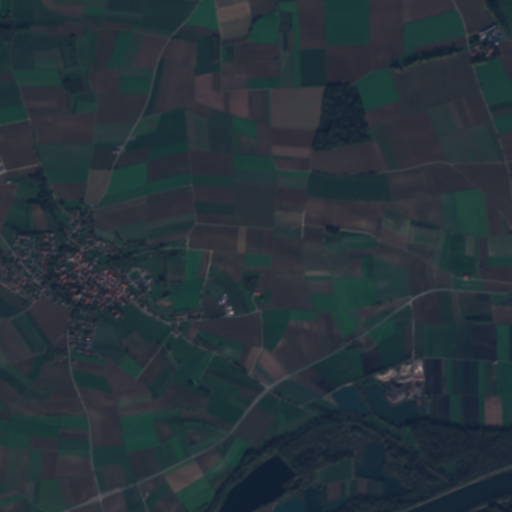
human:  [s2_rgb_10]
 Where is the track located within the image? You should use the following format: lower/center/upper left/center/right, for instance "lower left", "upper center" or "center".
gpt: The track is located in the center of the image.
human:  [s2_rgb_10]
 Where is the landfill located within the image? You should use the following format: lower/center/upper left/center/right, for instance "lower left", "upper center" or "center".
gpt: There is no landfill in the image.